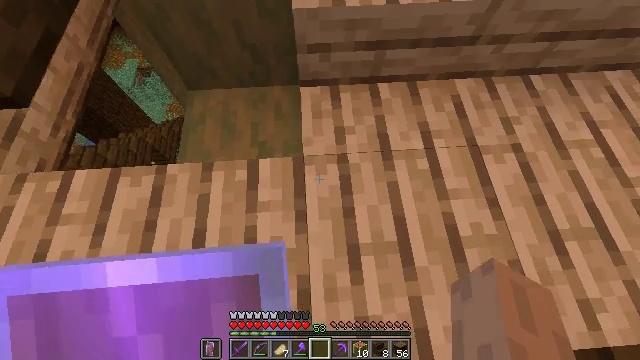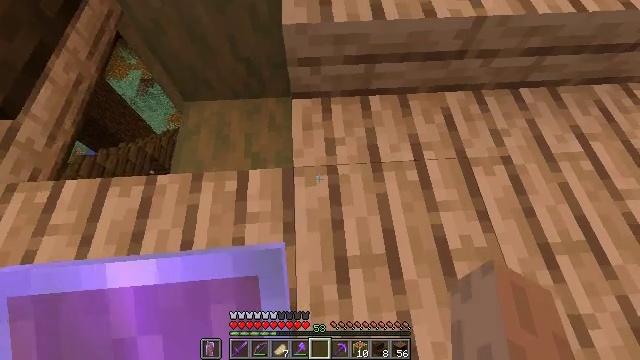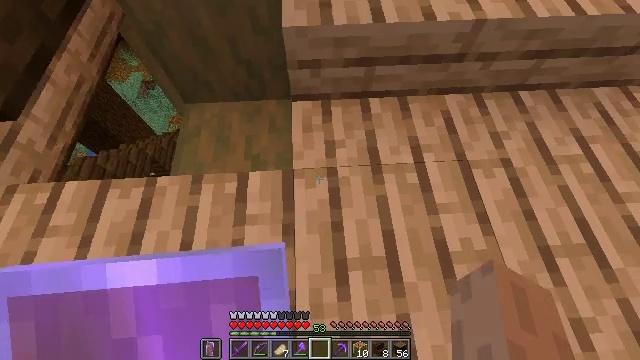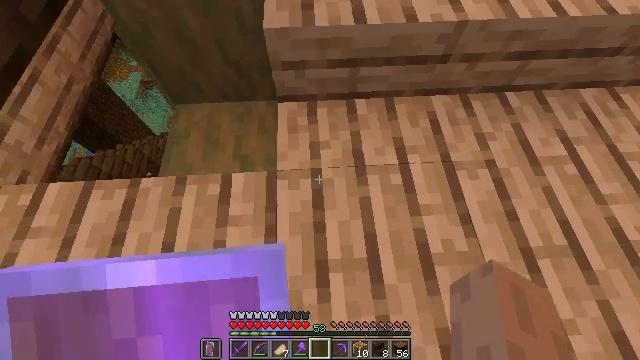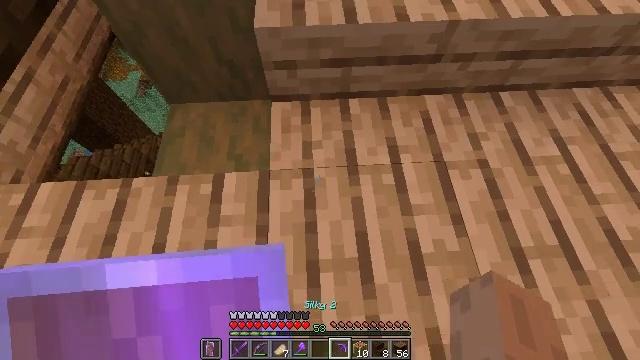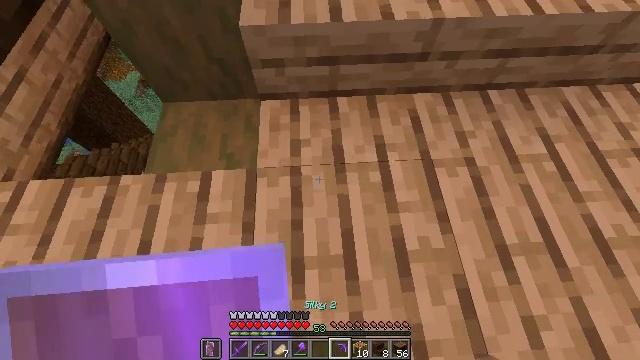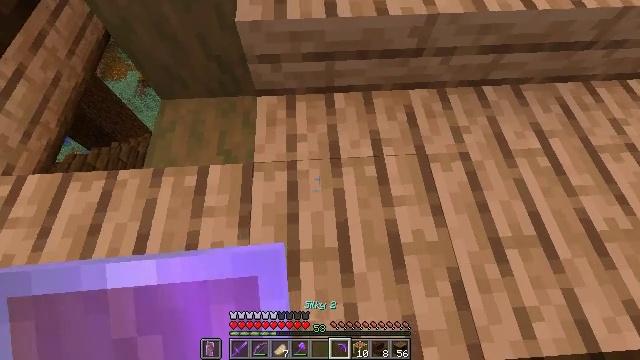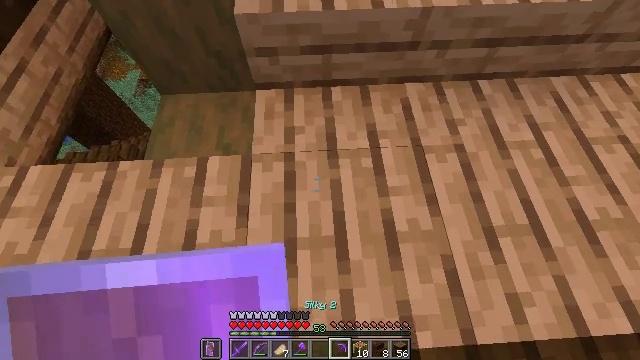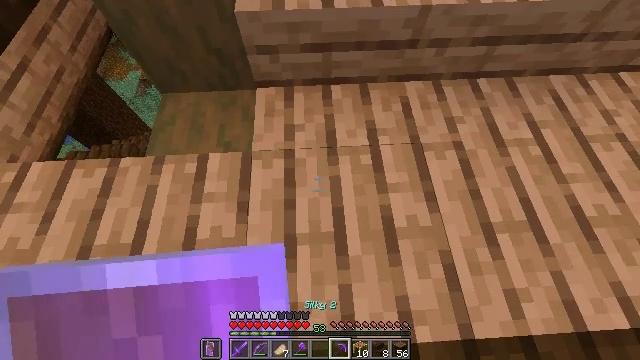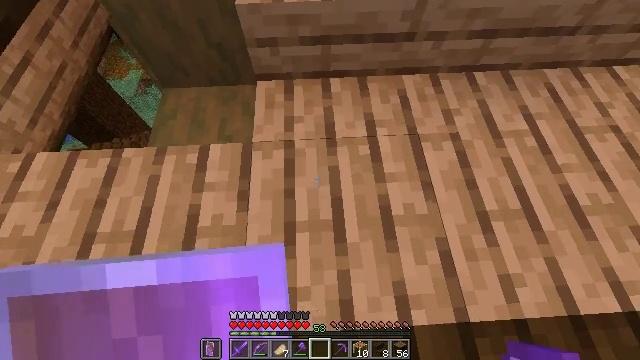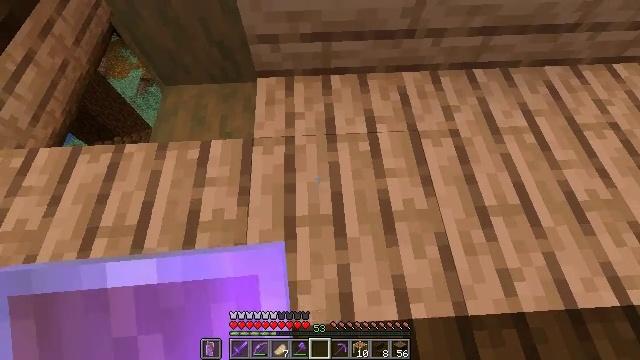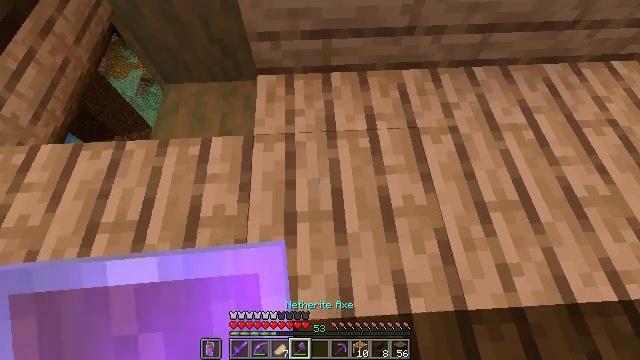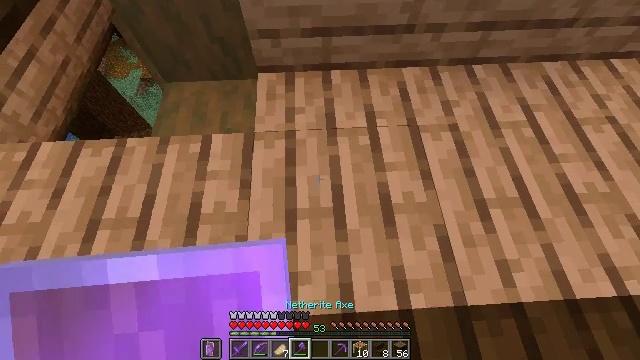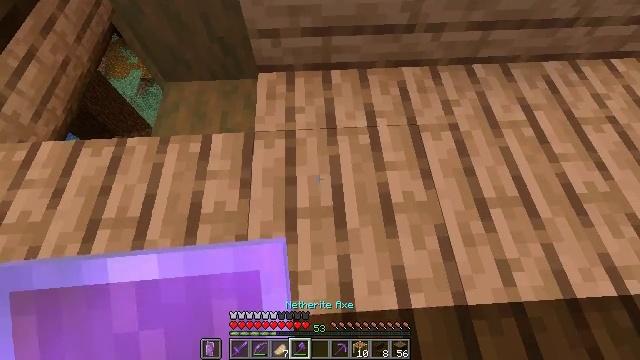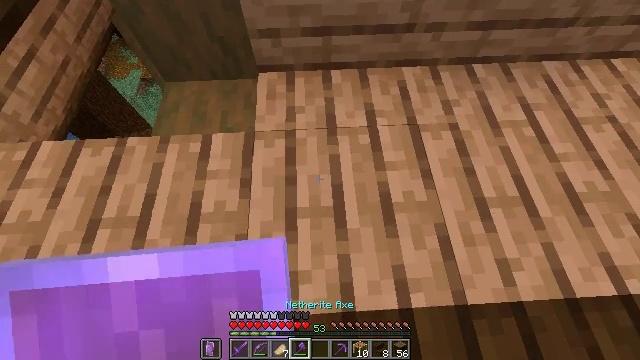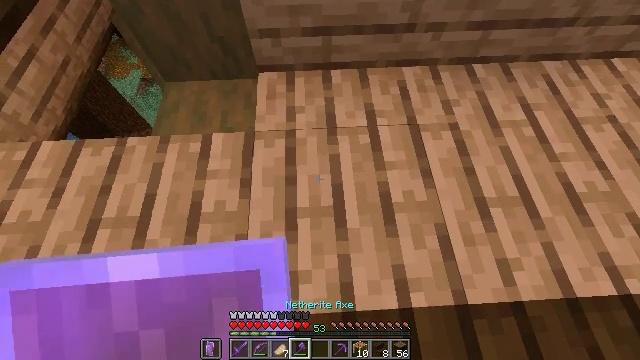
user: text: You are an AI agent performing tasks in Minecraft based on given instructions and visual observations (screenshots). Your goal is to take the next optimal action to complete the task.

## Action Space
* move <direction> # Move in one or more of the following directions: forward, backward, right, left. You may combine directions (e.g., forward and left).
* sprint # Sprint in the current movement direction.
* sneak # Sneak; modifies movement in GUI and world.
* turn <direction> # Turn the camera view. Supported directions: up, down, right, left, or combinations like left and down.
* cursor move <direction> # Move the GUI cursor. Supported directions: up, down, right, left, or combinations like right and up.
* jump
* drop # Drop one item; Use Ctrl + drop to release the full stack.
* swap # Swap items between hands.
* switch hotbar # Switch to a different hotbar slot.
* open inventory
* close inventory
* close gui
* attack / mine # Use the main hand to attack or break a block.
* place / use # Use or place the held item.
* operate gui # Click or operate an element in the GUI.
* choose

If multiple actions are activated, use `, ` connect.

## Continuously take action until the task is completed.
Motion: motion action
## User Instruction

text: Remove the jungle slab block.
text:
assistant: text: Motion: move right, sneak, turn up
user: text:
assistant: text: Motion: move right, sneak
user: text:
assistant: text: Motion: move right, sneak
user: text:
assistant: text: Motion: move right, sneak
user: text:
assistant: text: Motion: move back, sneak
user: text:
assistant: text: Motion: move back, sneak
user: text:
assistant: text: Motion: move back, sneak
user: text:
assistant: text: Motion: move back, sneak
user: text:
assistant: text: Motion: sneak
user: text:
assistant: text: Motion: sneak
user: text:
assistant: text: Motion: sneak
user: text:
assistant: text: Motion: sneak
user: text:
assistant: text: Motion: sneak
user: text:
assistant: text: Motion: sneak
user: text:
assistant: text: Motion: sneak
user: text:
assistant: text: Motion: sneak
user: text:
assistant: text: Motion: sneak
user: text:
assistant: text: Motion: sneak, turn right
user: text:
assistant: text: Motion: sneak, turn right and down
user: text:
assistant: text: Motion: move forward, sneak, turn right and down
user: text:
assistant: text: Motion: move forward, sneak
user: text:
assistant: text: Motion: move forward, sneak, attack / mine
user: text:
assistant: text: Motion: move forward, sneak, turn left and down, attack / mine
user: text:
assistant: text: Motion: sneak, attack / mine
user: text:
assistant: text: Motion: sneak, attack / mine
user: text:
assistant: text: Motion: sneak
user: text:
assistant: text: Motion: sneak
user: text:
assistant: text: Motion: sneak
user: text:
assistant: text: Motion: sneak
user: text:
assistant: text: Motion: sneak